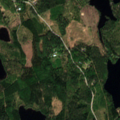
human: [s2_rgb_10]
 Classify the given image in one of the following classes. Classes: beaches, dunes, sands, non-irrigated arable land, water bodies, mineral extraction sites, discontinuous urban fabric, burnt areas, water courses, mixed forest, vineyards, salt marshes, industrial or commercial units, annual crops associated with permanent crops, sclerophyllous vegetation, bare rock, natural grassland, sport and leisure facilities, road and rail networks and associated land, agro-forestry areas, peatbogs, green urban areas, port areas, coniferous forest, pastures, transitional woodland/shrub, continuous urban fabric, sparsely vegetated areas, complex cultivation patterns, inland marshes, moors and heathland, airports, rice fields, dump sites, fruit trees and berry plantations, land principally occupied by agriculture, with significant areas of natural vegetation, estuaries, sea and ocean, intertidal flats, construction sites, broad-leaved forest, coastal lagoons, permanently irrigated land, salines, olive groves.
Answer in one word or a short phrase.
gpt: coniferous forest, mixed forest, transitional woodland/shrub, water bodies